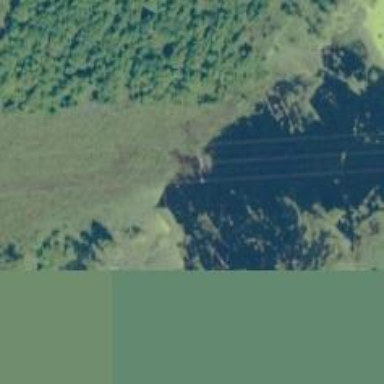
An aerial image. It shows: H-frame designed tower for power lines.